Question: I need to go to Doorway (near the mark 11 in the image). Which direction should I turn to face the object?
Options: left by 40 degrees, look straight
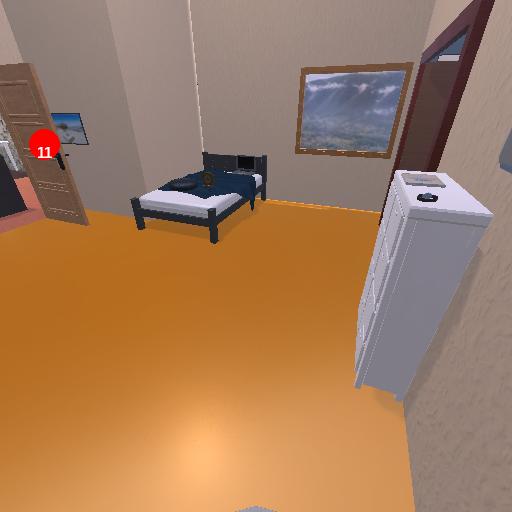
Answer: left by 40 degrees